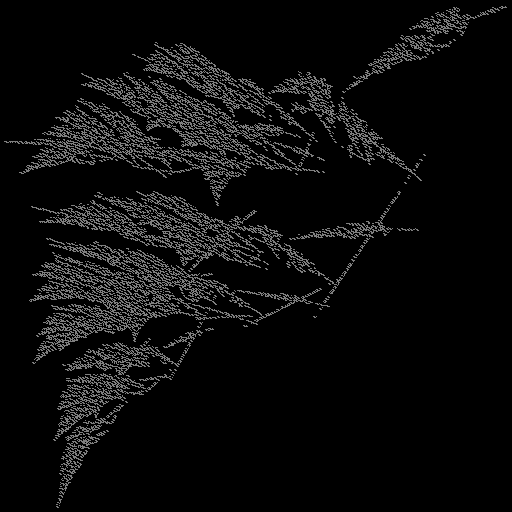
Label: turbanshell